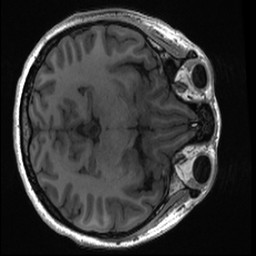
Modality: T1w
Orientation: axial
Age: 27
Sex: female